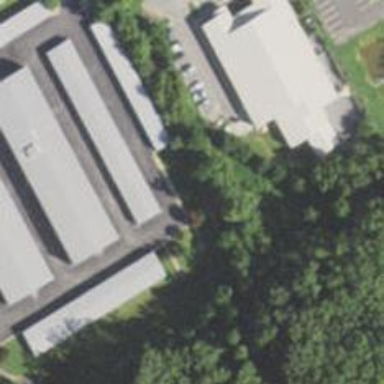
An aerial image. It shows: Animal shelter building.